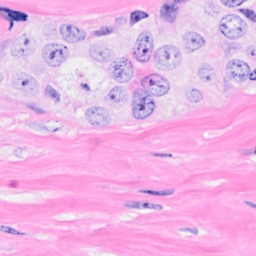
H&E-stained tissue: Breast